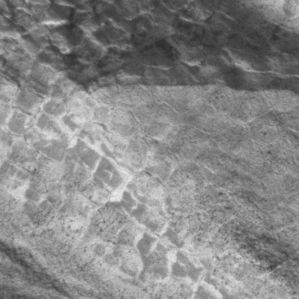
Label: frost